Question: the task here is to find the number of local maximas(range) or minima from a vector. I know how to find local maxima/local minima(one point from a graph) however, the local maximas are now clustered together in the vector.
To give a clearer idea, plotting out the values from the vector will produce something similar to this:

In simpler terms, I want to find the number of peaks. In this case, 6. However the peaks are not a single point, and a range of values. How am I able to find the number of peaks(range of local maxima) from the vector?
It will be greatly appreciated, if there can be some pseudocode, code examples, if not, suggestions will be appreciated too. I am using Visual Studio C++, along with QWT, QT and OpenCV for this project.
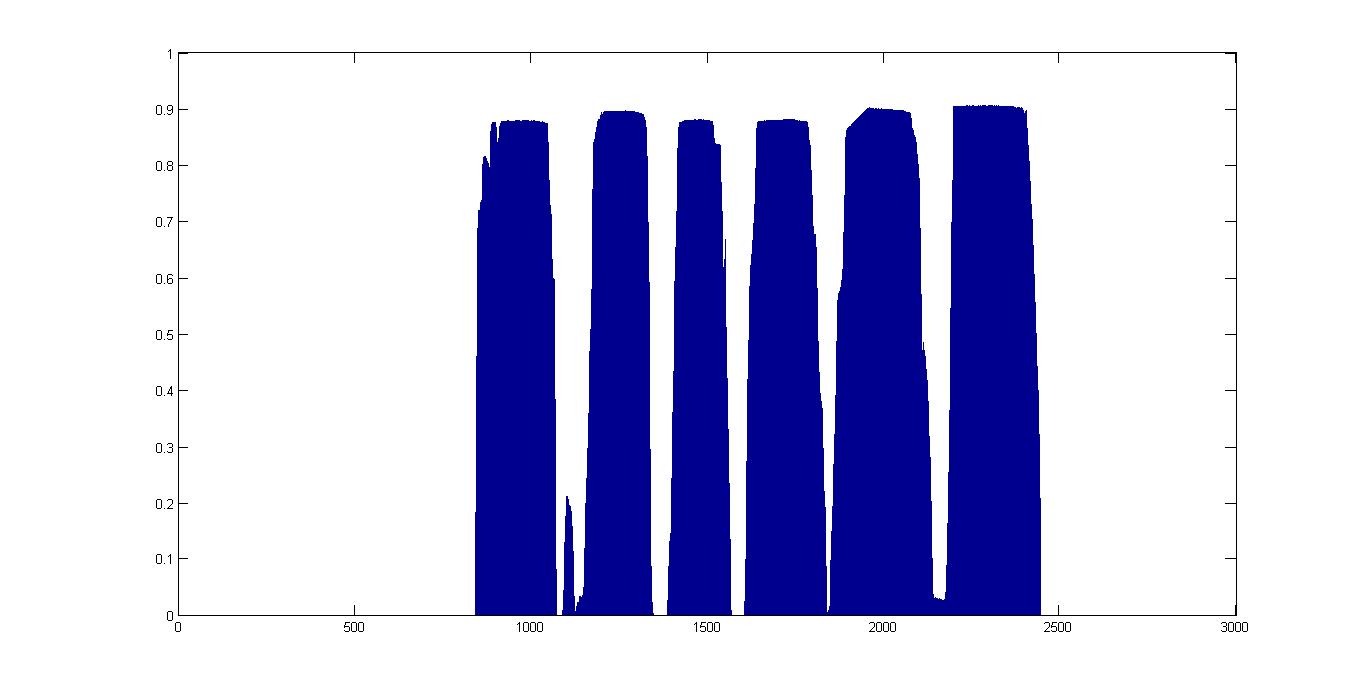
Answer: I think it should not be that difficult. Just scan all the values in order and whenever you get the threshold level, start the range, when you come out of the threshold level, end the particular range.
You will need to filter out the ranges that are two small.